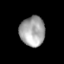
Tissue: lung
Cell type: Others
Senescence score: 0.5528
Nuclear area (px): 735
Mean DAPI intensity: 164.404